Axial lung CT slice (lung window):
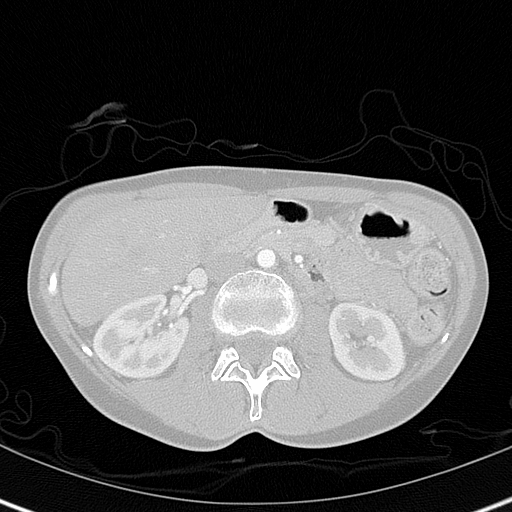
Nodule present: no